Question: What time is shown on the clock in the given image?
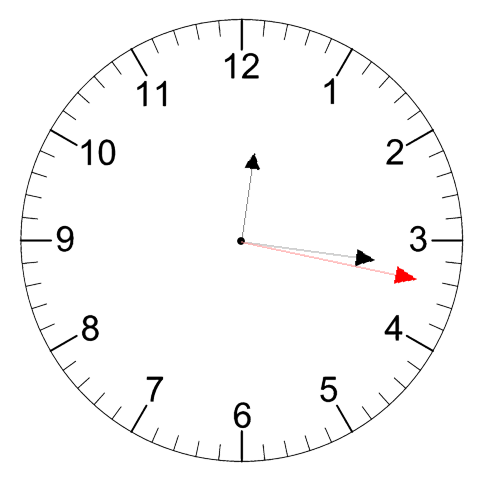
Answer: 12:16:17